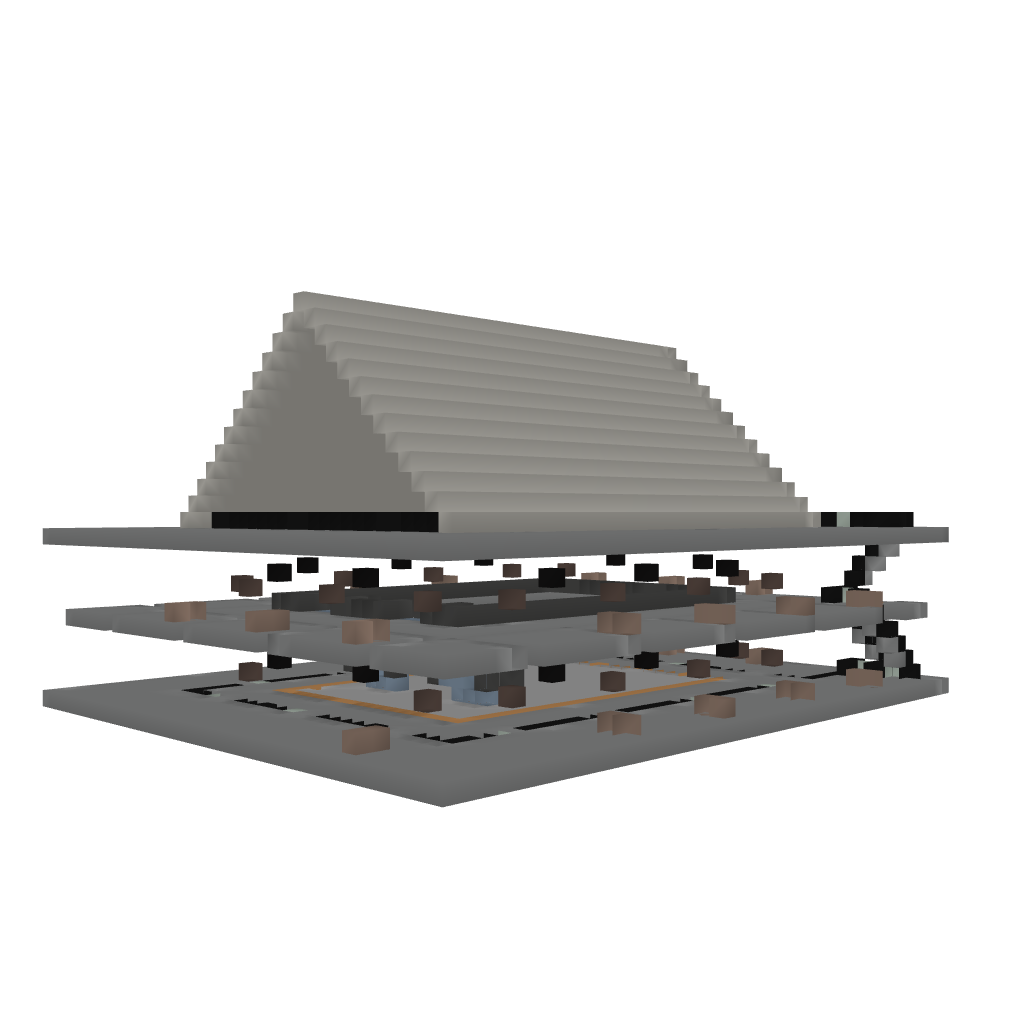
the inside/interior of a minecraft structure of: The best jail